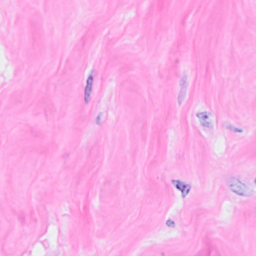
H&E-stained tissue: Breast